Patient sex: M
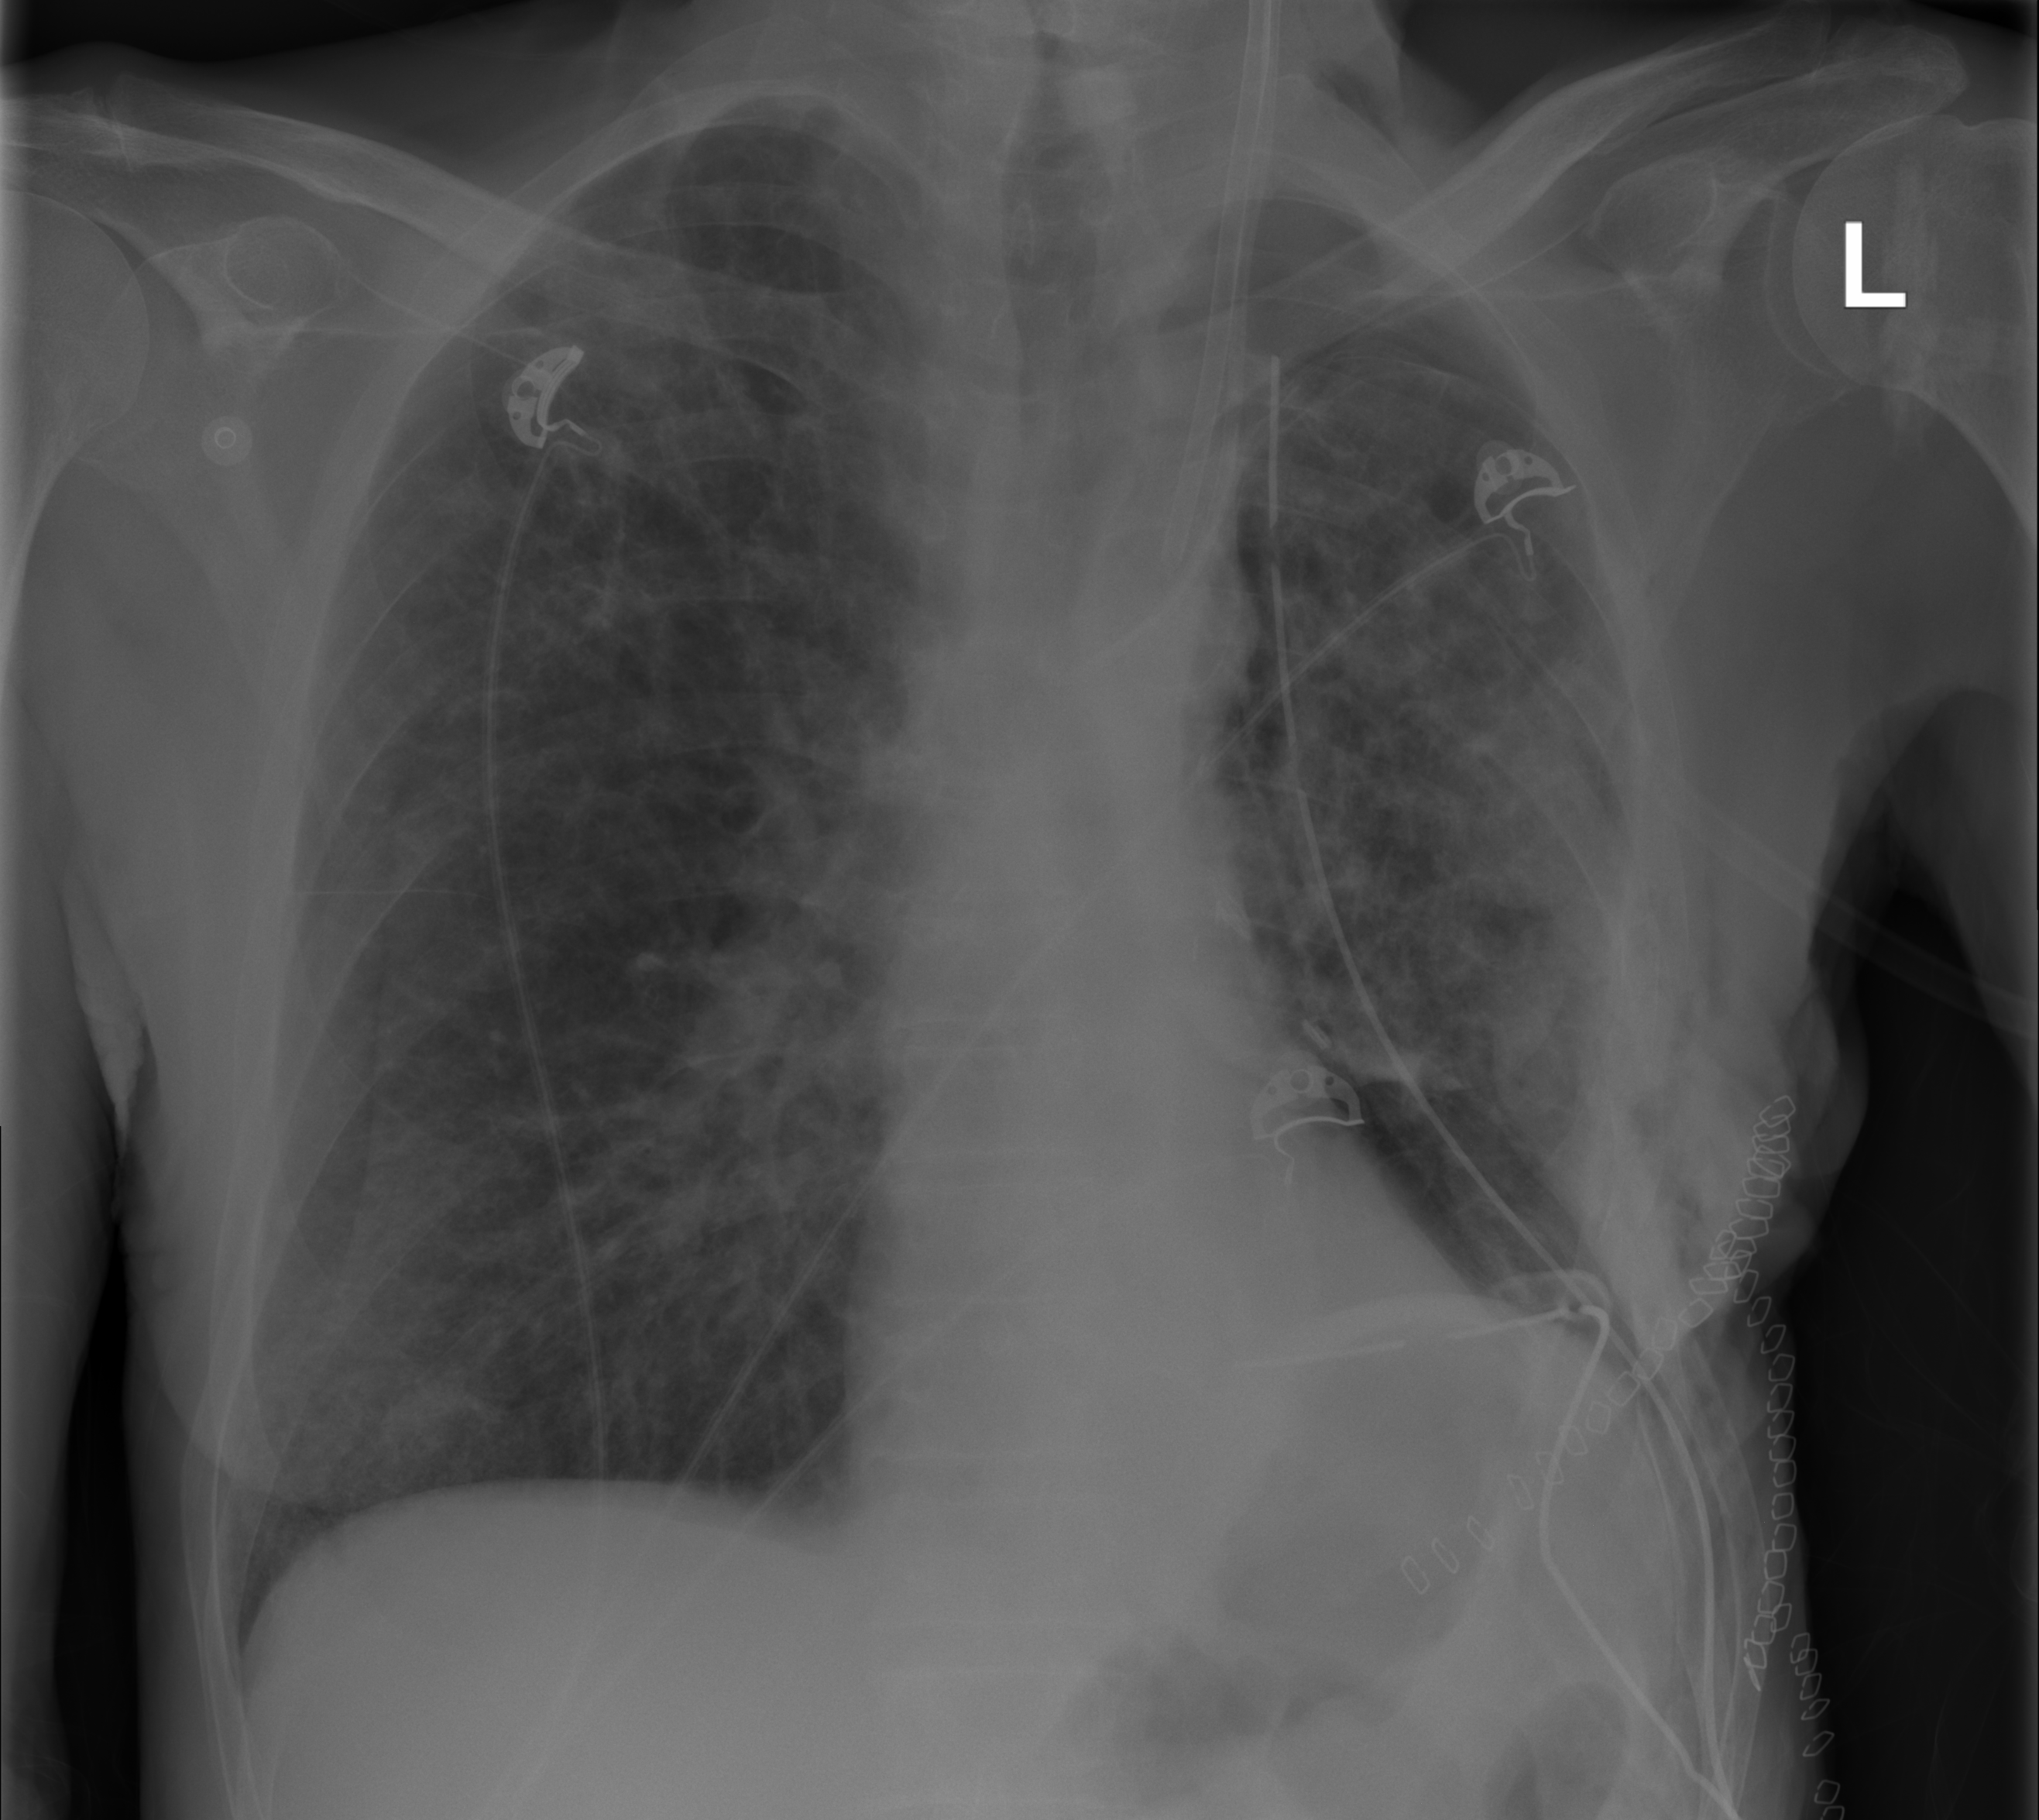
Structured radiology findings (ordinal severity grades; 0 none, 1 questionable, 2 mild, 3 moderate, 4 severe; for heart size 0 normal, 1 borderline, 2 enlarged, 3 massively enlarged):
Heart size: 0
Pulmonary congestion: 0
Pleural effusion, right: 0
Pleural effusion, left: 0
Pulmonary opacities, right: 0
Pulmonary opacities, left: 0
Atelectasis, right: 0
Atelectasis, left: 3